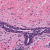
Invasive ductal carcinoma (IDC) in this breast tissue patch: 0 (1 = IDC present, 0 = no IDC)